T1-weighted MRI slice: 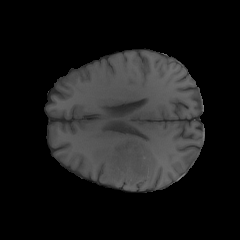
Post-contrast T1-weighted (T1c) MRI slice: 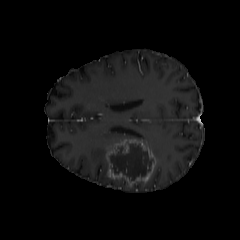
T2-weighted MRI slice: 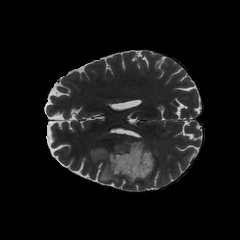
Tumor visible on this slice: yes